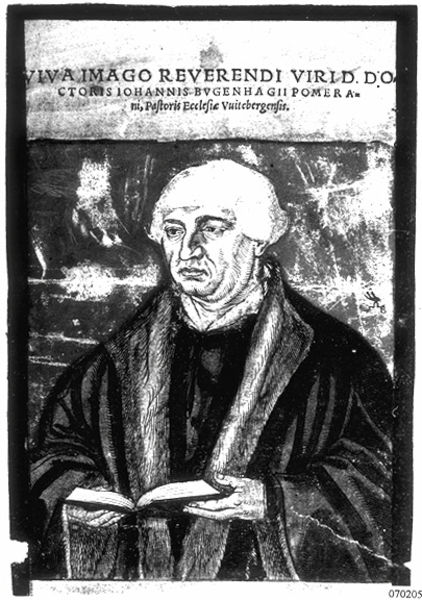
Titel: Bildnis des Johannes Bugenhagen
Künstler: Gregor Bruno
Institution: (Seriendruck)
Schlagwörter: dunkel, hand, kopf, mann, schatten, umhang, weiß, grau, hell, hintergrund, hut, licht, mund, nase, ohr, schwarz, schleier, haube, alt, hemd, jacke, kappe, mütze, augen, bibel, falten, gesicht, halten, kragen, pelz, ärmel, bildnis, herr, hände, portrait, porträt, geistlicher, gewand, haare, mantel, augenbrauen, brustbild, kinn, perücke, kopfbedeckung, schrift, grafik, graphik, bischof, ernst, inschrift, zahlen, gestreift, streifen, revers, unscharf, name, buch, druck, druckgraphik, schwarzweiss, stich, illustration, text, zeitung, beschriftung, überschrift, gebet, buchdruck, fragment, talar, pelzkragen, pfarrer, halbprofil, doppelkinn, wams, messe, priester, mönch, luther, gelehrter, orh, aufgeschlagen, knick, nummer, journal, kinnspalte, kratzer, latein, lateinisch, coloriert, beschädigt, pelzbesatz, buchmalerei, seriendruck, pagenkopf, kleriker, reformator, theologe, wittenberg, große nase, portrati, bugenhagen, 150, fronatal